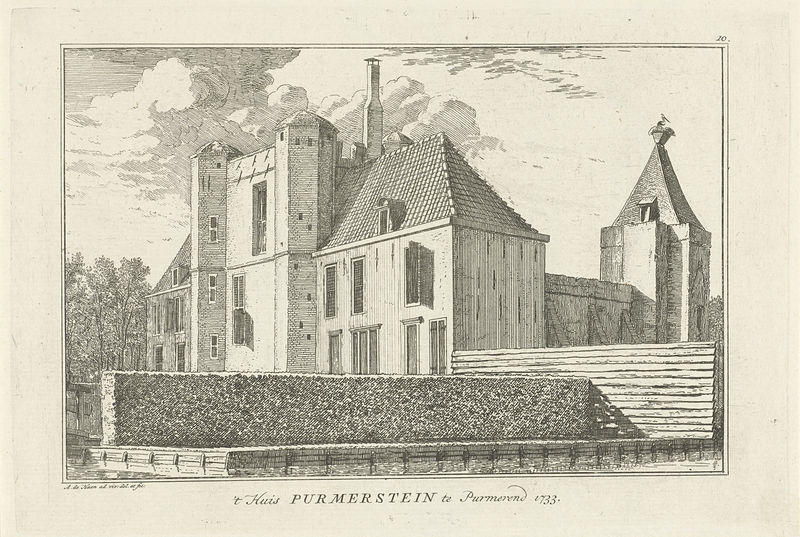
Titel: Gezicht op kasteel Purmerstein
Künstler: Abraham de (II) Haen
Standort: Amsterdam
Institution: Rijksmuseum
Schlagwörter: church, stair, window, wall, clouds, tree, house, trees, glass, door, fence, hut, 하얀색, 대리석, soulvkdsjvokcl{}, dsvnsdlkvsd, kirche im bau, starre, imposant, hecke, ordnung, ich fühle mich klein